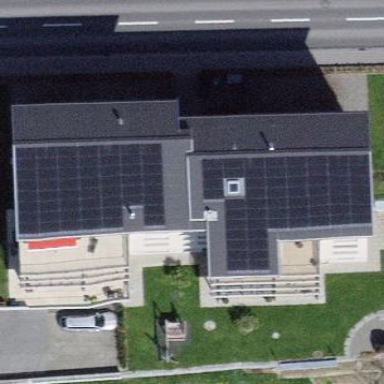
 consisting of solar photovoltaic panels."